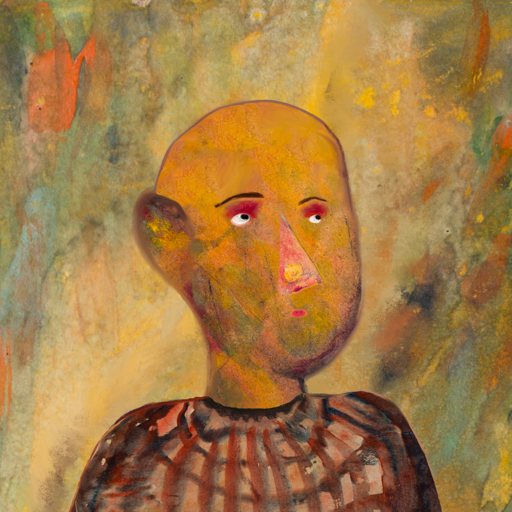
Background: Comrade, Head And Neck Side: Gypsy_Mother, Face Side: Irani, Bust: Orphan, Hair Side: Blank, Head Accessory: Blank, Second Necklace: Blank, Necklace: Blank, Baby: Blank